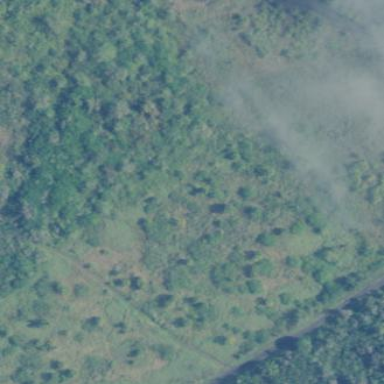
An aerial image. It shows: Orchard with papaya trees.